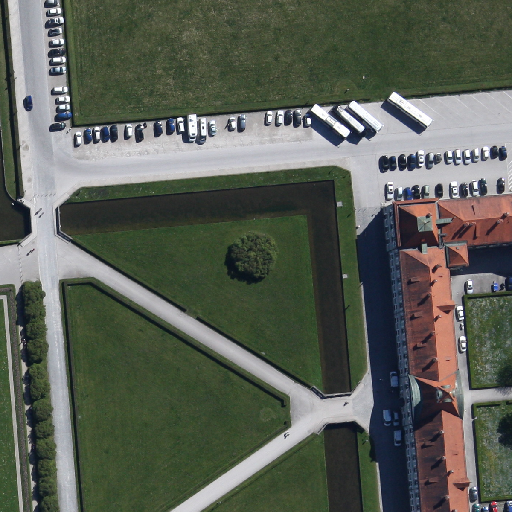
Referring expression: vehicle driving on the road